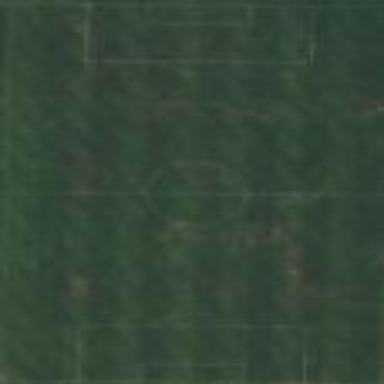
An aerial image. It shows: Soccer pitch for outdoor sports and leisure activities.